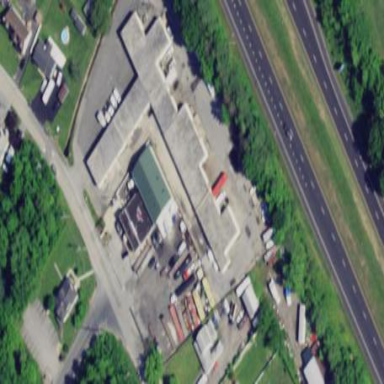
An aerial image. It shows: Commercial building.